Interaction volume radius: 10 \u00c5
Interaction volume height: 20 \u00c5
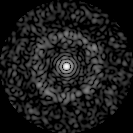
Disorder parameter: 0.8345